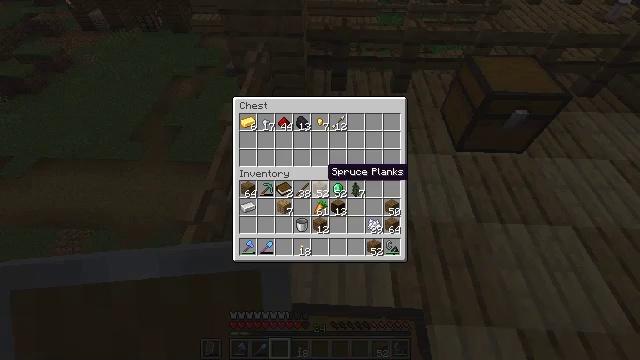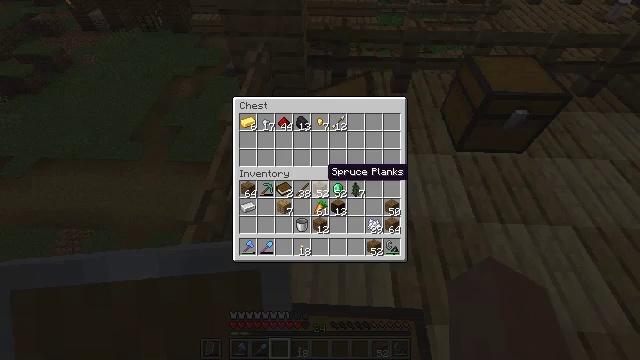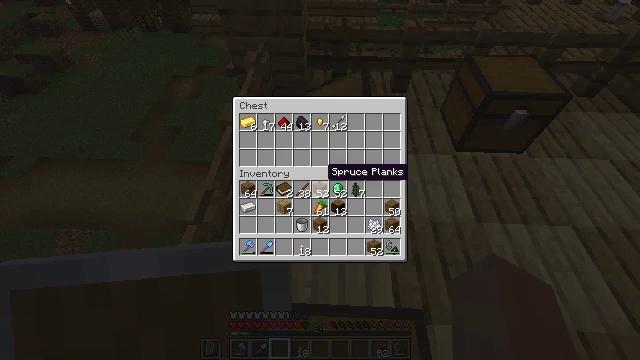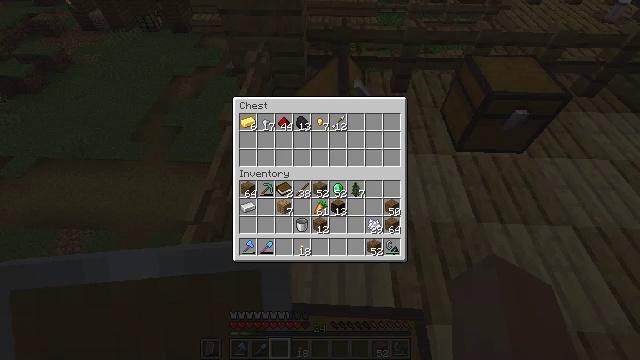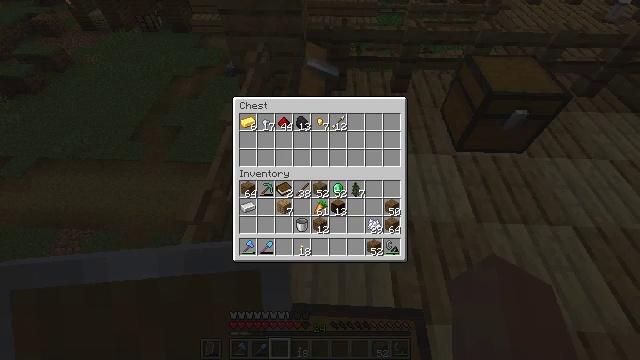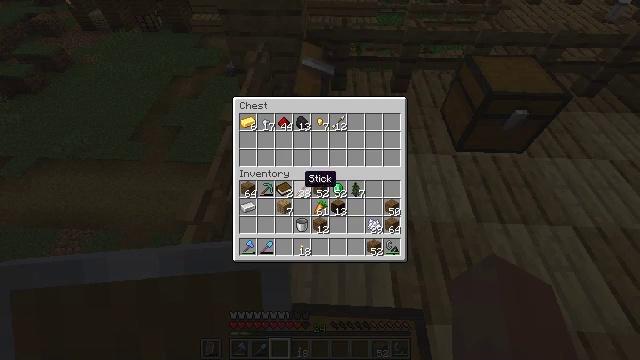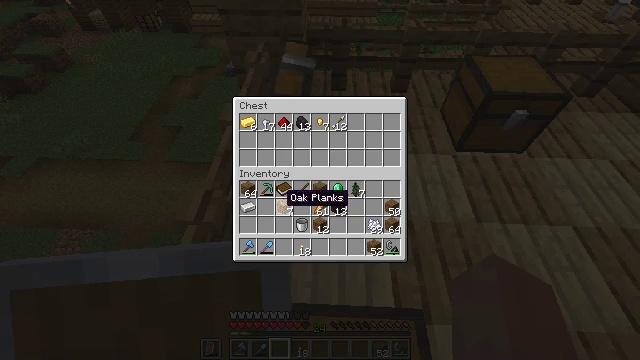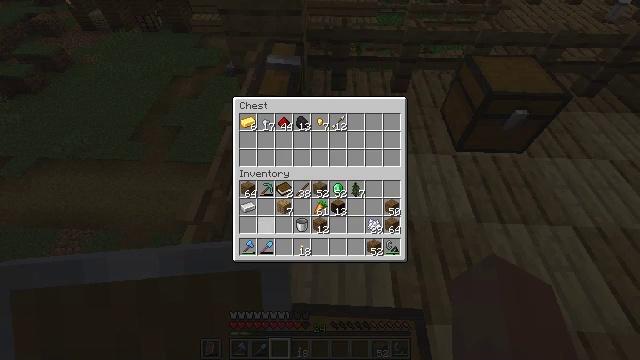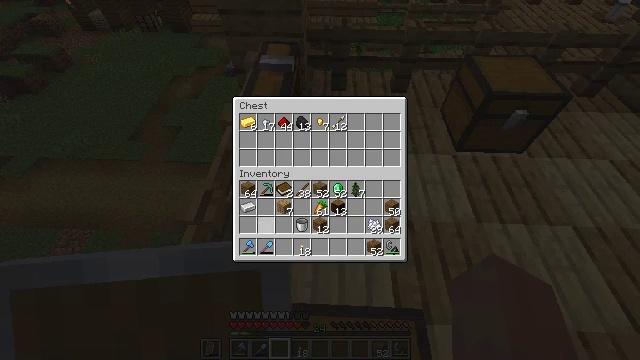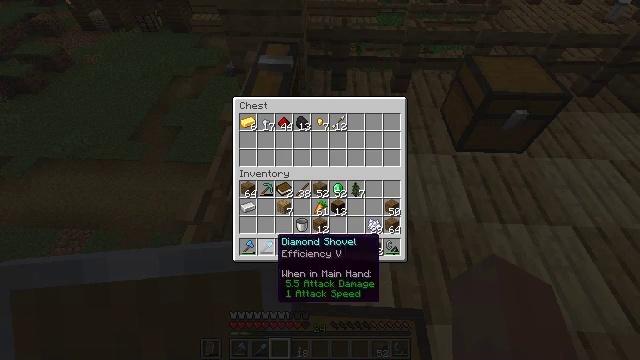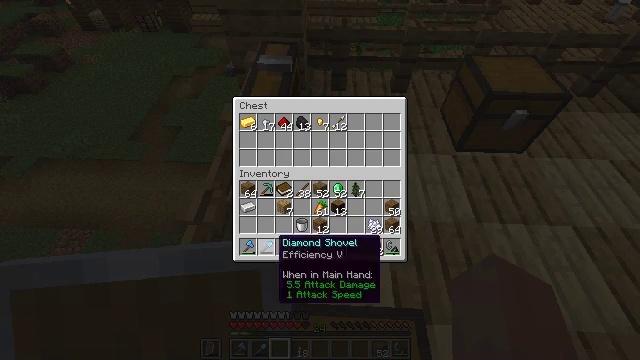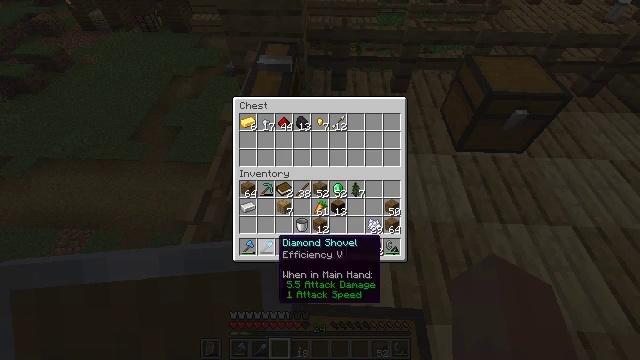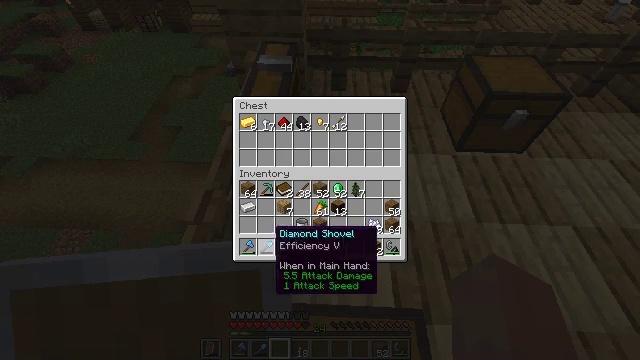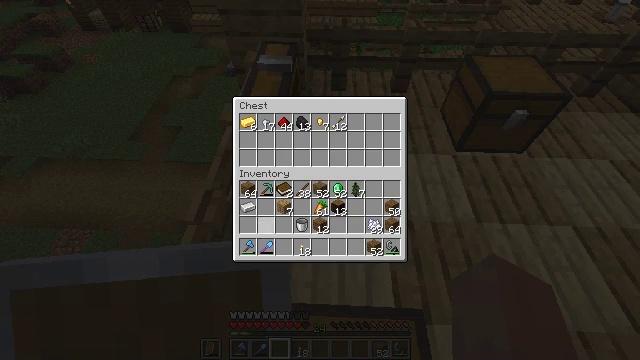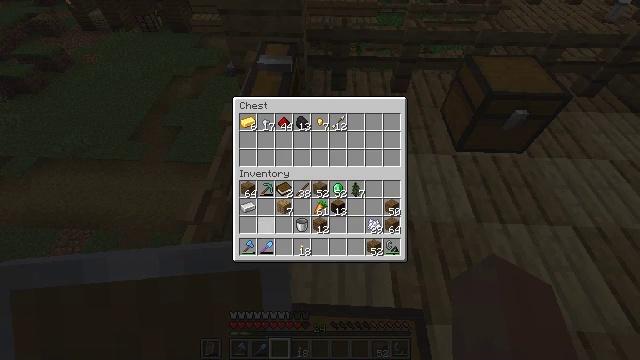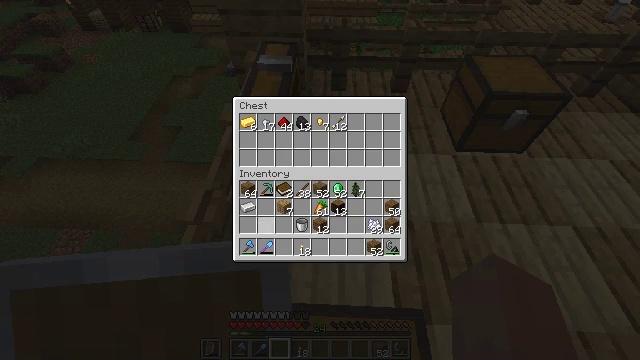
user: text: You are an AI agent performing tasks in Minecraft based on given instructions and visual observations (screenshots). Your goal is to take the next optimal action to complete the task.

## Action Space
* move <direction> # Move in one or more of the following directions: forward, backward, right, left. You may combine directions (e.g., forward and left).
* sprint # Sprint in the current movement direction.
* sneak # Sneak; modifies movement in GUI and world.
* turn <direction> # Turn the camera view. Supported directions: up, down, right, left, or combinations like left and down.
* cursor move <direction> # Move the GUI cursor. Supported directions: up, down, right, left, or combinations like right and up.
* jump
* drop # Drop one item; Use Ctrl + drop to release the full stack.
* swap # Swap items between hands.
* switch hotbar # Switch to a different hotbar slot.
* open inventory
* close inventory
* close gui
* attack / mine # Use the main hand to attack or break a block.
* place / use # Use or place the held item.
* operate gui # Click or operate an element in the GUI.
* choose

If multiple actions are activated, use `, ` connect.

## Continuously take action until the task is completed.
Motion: motion action
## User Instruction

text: Drop a flint and steel.
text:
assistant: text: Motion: no_op
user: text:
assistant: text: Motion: no_op
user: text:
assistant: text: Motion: no_op
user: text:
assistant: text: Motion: no_op
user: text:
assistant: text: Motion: sneak, cursor move left and down
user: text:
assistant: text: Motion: sneak, cursor move left and down
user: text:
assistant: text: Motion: sneak, cursor move left and down
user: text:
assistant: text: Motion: sneak, cursor move down
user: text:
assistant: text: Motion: sneak, cursor move down
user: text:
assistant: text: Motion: sneak
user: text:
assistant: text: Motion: sneak
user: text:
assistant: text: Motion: sneak, cursor move up
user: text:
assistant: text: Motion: sneak, cursor move up
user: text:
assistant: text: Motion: sneak
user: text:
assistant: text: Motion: sneak
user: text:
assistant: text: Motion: sneak
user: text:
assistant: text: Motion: sneak
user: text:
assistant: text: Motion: sneak
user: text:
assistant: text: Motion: sneak, cursor move up
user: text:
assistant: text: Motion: sneak
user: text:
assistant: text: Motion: sneak
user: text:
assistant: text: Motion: sneak
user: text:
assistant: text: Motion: sneak
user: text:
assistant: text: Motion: sneak, operate gui
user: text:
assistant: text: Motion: sneak, operate gui
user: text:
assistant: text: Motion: sneak, operate gui
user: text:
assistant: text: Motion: sneak, cursor move right
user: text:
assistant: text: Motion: sneak, cursor move right and up
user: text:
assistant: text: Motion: sneak, cursor move right and up
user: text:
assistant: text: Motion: sneak